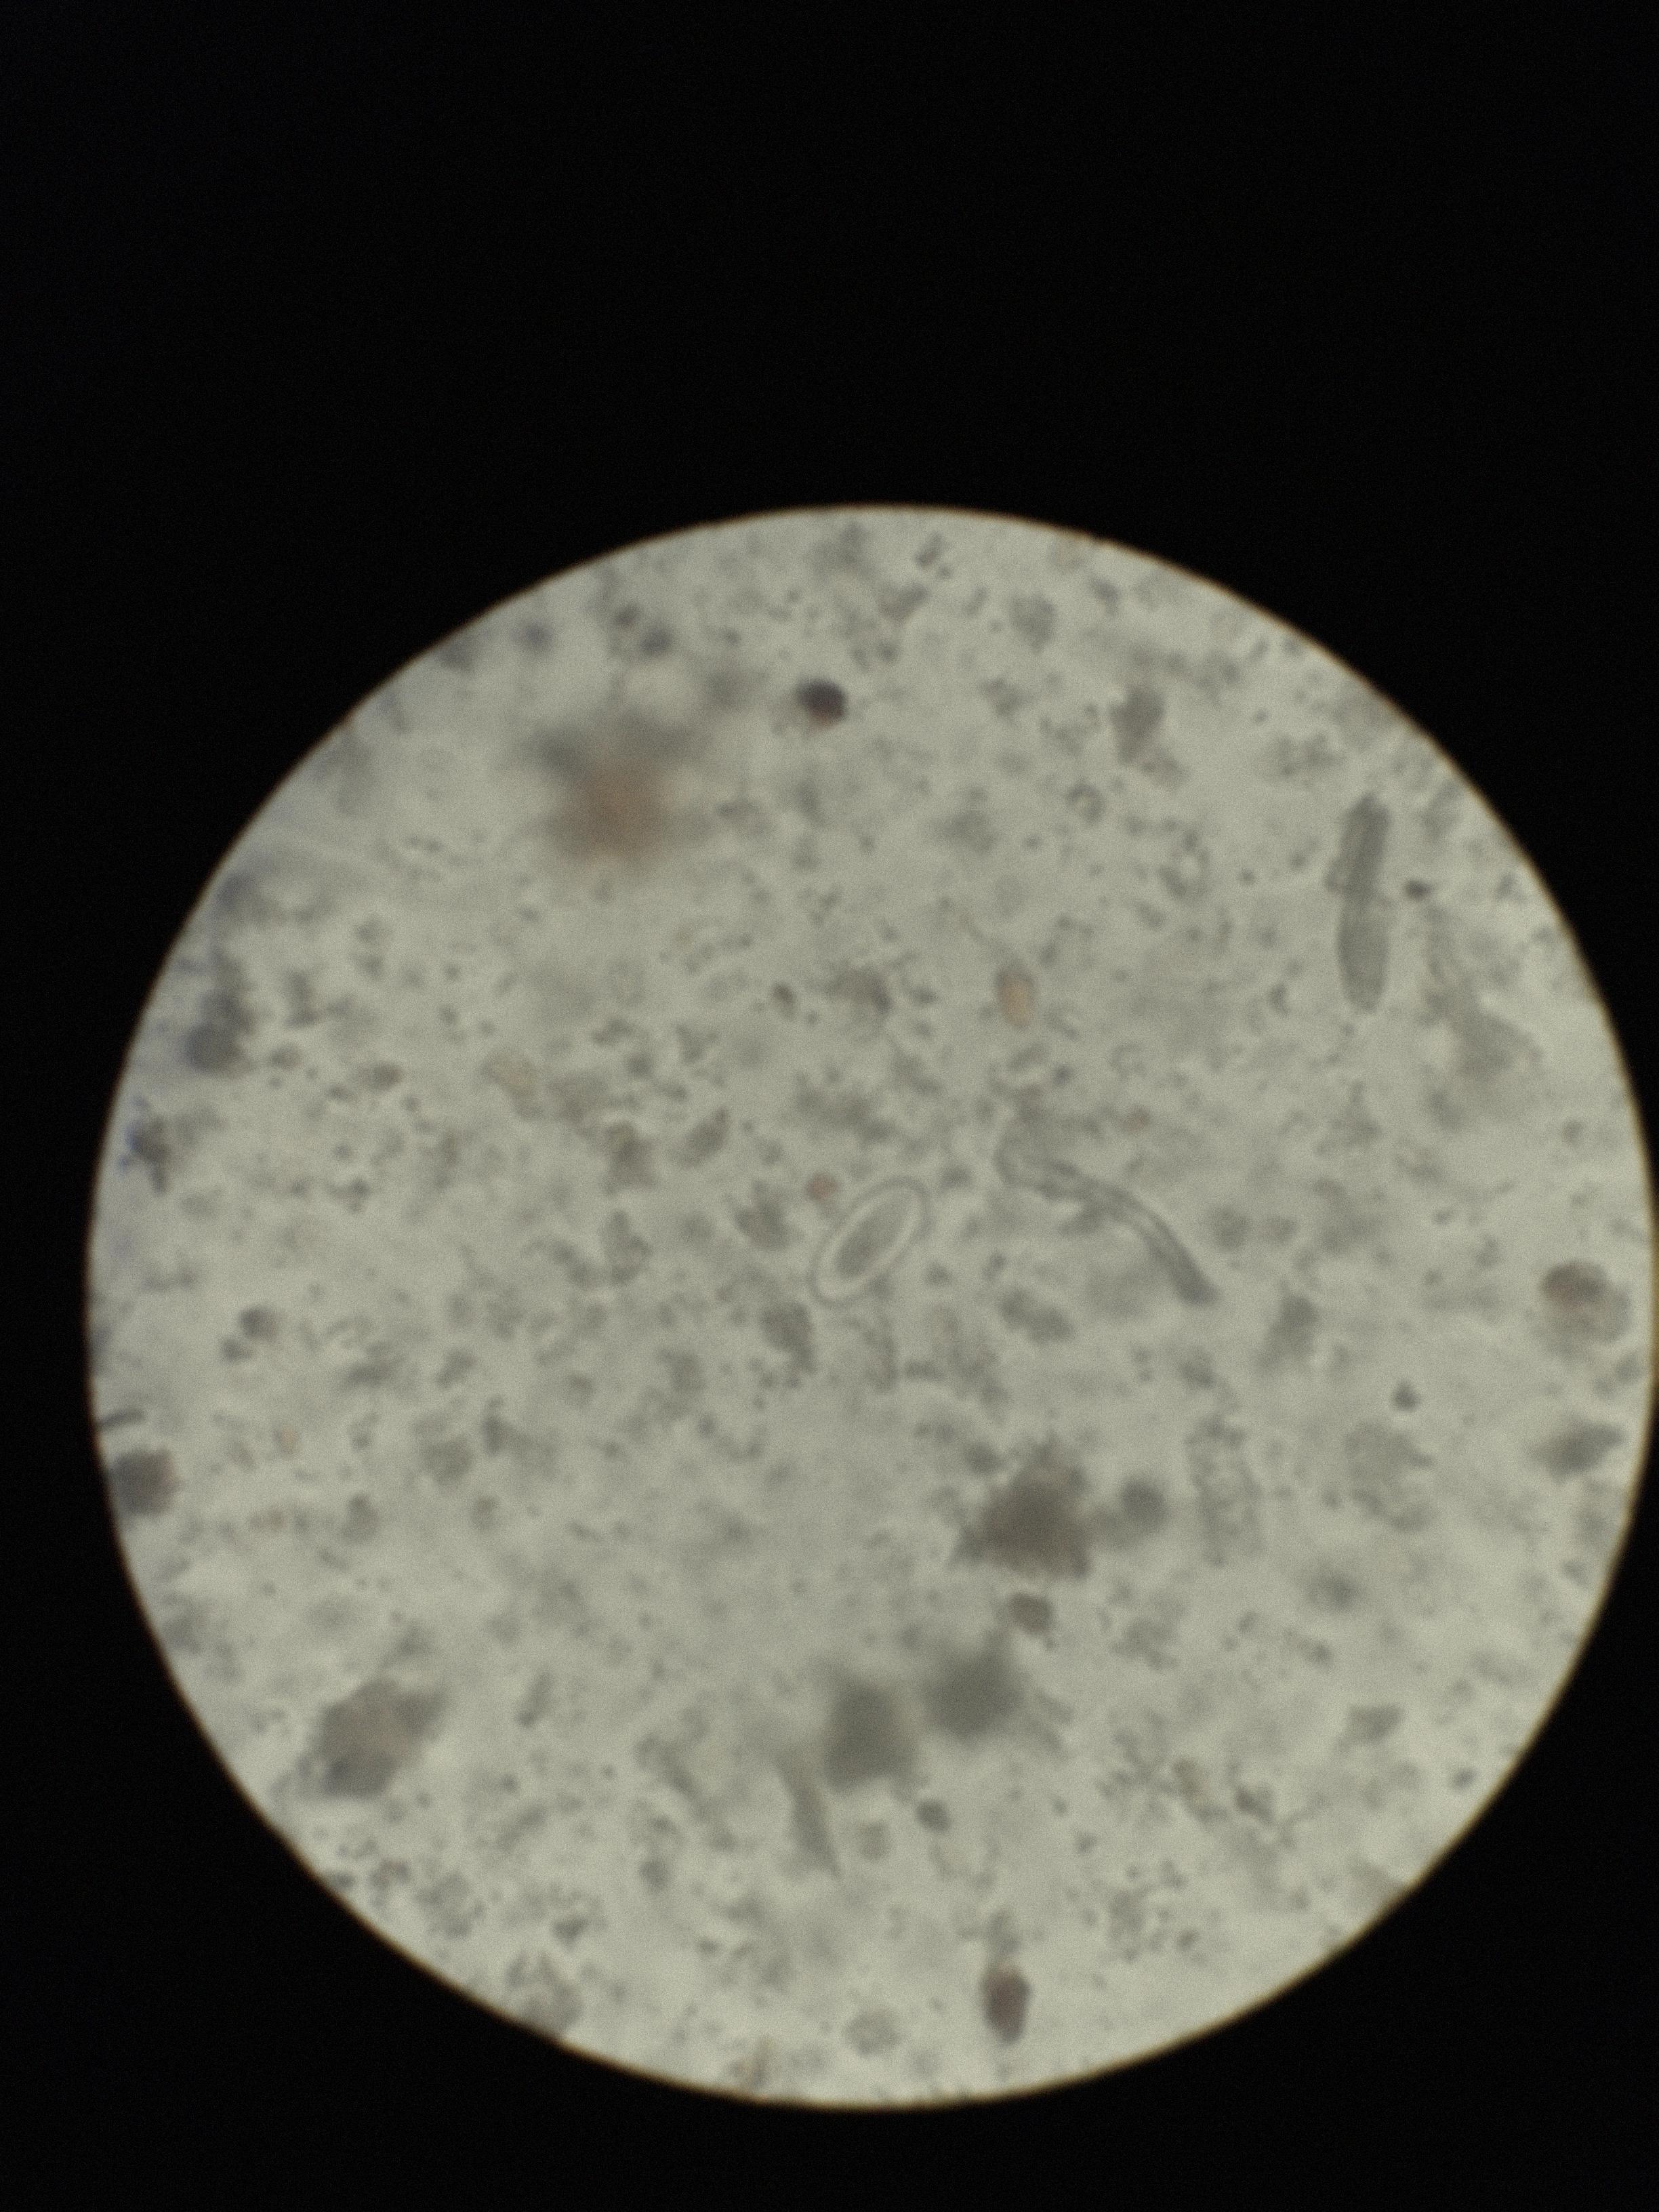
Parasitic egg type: Enterobius vermicularis